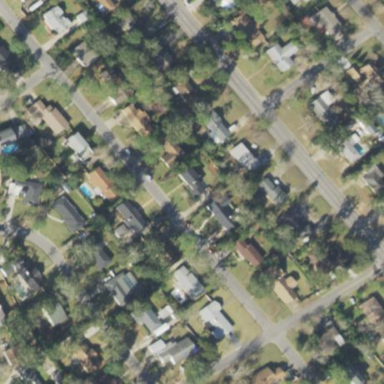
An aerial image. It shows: Residential area composed of single-family homes.